Question: I want to make a menu with jquery-ui menu widget, but it not work as it has to.
The code is a basic sample:
'''
<script>
$(document).ready(function () {
$("#menu").menu();
});
</script>
<style>
.ui-menu
{
width: 150px;
}
</style>
<ul id="menu">
<li><a href="#">Item 1</a></li>
<li><a href="#">Item 2</a></li>
<li><a href="#">Item 3</a>
<ul>
<li><a href="#">Item 3-1</a></li>
<li><a href="#">Item 3-2</a></li>
<li><a href="#">Item 3-3</a></li>
<li><a href="#">Item 3-4</a></li>
<li><a href="#">Item 3-5</a></li>
</ul>
</li>
<li><a href="#">Item 4</a></li>
<li><a href="#">Item 5</a></li>
</ul>
'''
It always appears like this (The inner menu is always visible):

Any idea?
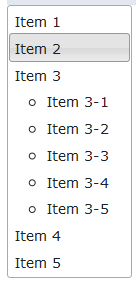
Answer: You must have probably missed one of the following library or stylesheet otherwise i dont see any error in the code.
'''
<link rel="stylesheet" href="http://code.jquery.com/ui/1.10.3/themes/smoothness/jquery-ui.css" />
<script src="http://code.jquery.com/jquery-1.9.1.js"></script>
<script src="http://code.jquery.com/ui/1.10.3/jquery-ui.js"></script>
<link rel="stylesheet" href="/resources/demos/style.css" />
'''
Here is a working fiddle for you: <URL>